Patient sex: M
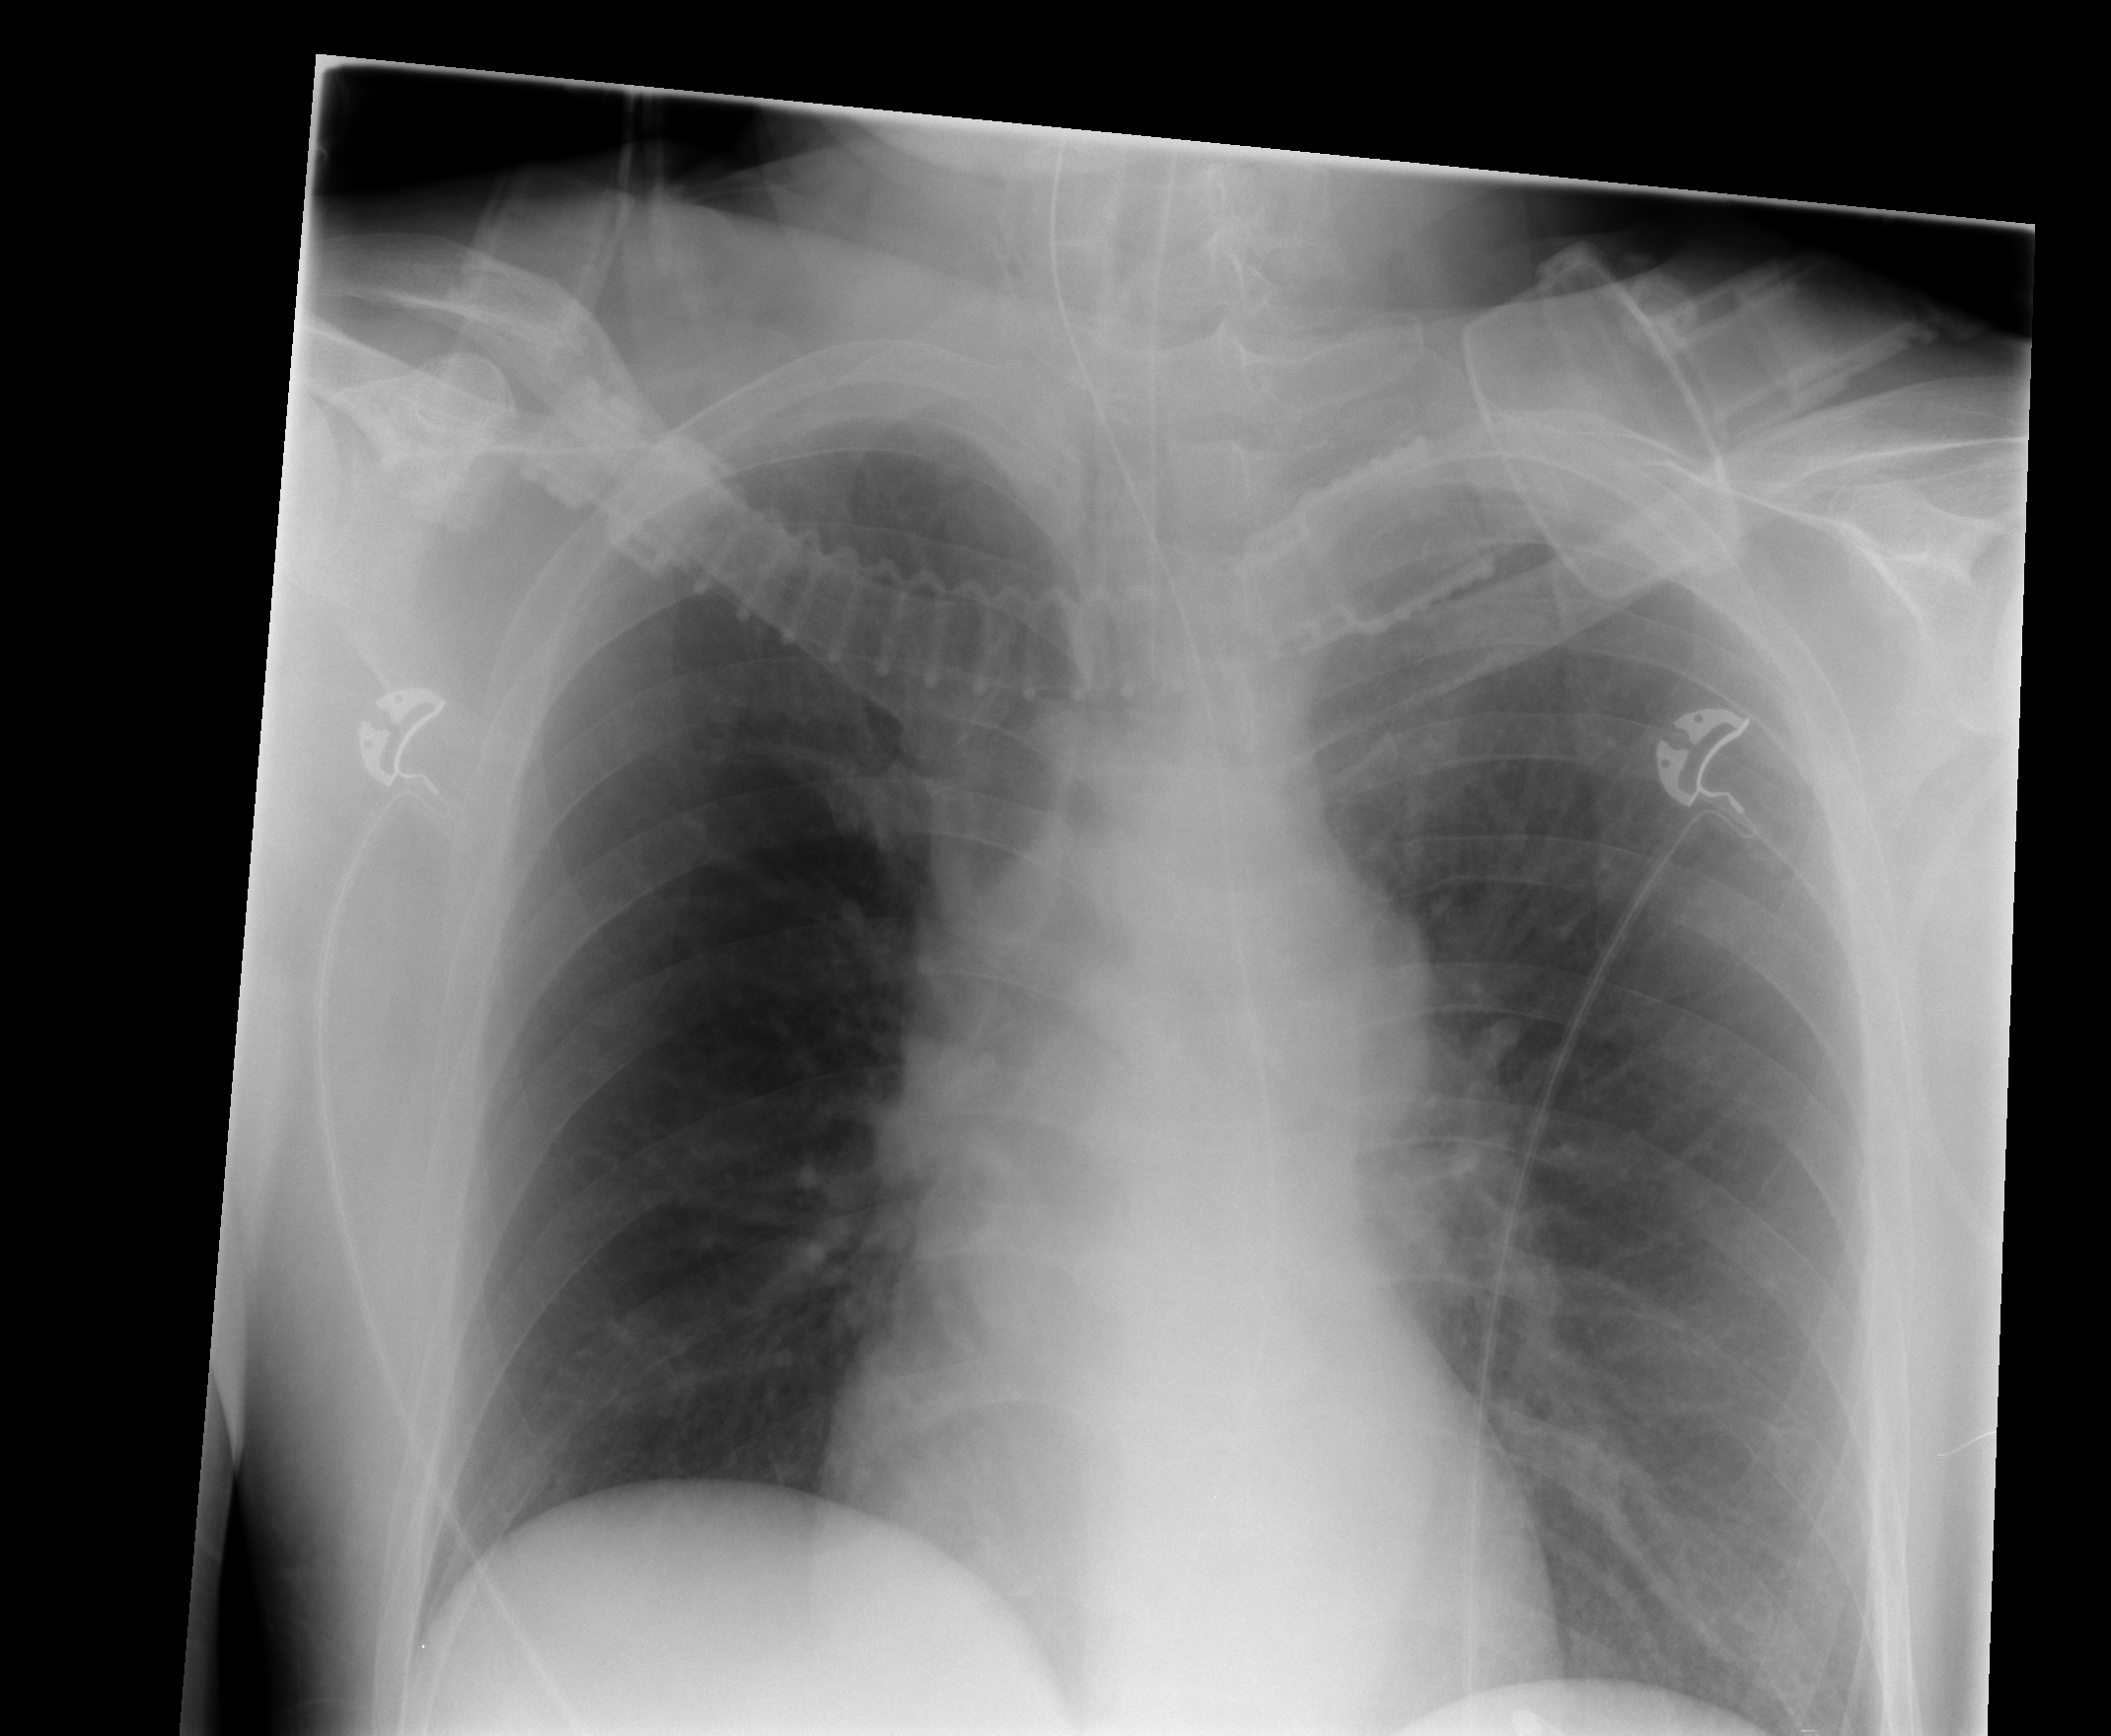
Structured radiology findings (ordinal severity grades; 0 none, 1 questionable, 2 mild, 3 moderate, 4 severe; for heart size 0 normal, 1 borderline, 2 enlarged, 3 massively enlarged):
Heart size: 0
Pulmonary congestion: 0
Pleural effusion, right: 0
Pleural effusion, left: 0
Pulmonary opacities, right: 0
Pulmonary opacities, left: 0
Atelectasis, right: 0
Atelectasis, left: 2